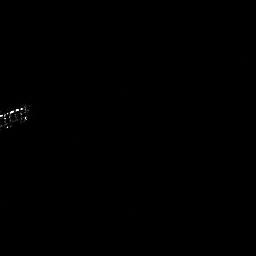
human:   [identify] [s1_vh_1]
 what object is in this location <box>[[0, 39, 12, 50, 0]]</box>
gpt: <ref>1 medium ship at the left</ref>